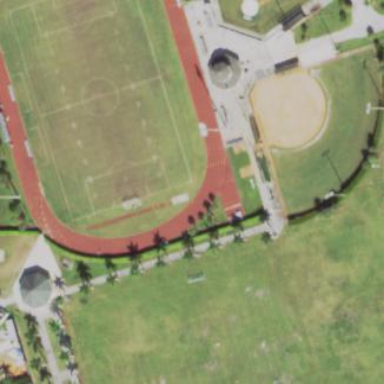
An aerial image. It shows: Track in leisure land.